Question: I have the following that sets my dropdown to a ridiculous width:
'''
<div class="editor-field">
@Html.DropDownListFor(x => x.TypeId, new SelectList(Model.Type, "TypeId", "TypeName"), null, new { @style = "width: 500;" })
</div>
'''
How do I get the items that appear as options in the populated drop down to move their alignment e.g. center align the text?
This is what I am aiming for, what I think work, which can be found <URL>.

But as you can see, the option text is still over to the left. Any ideas?
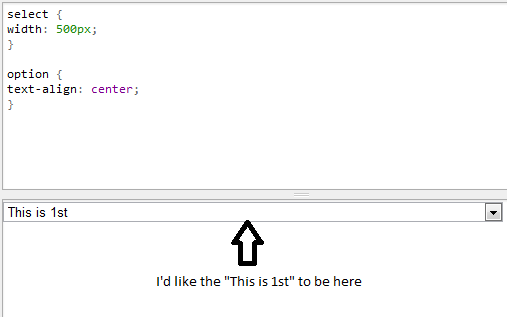
Answer: Do you want something like this?
<URL>
<URL>
Also , you are using 500px width, what's that for?